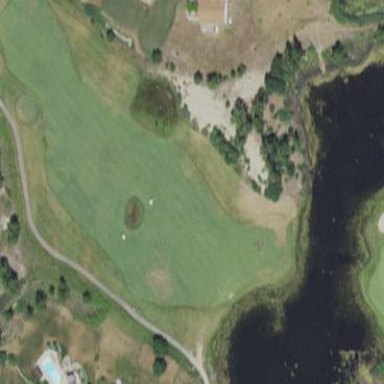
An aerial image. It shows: Water hazard in golf course. The hazard is natural water feature.